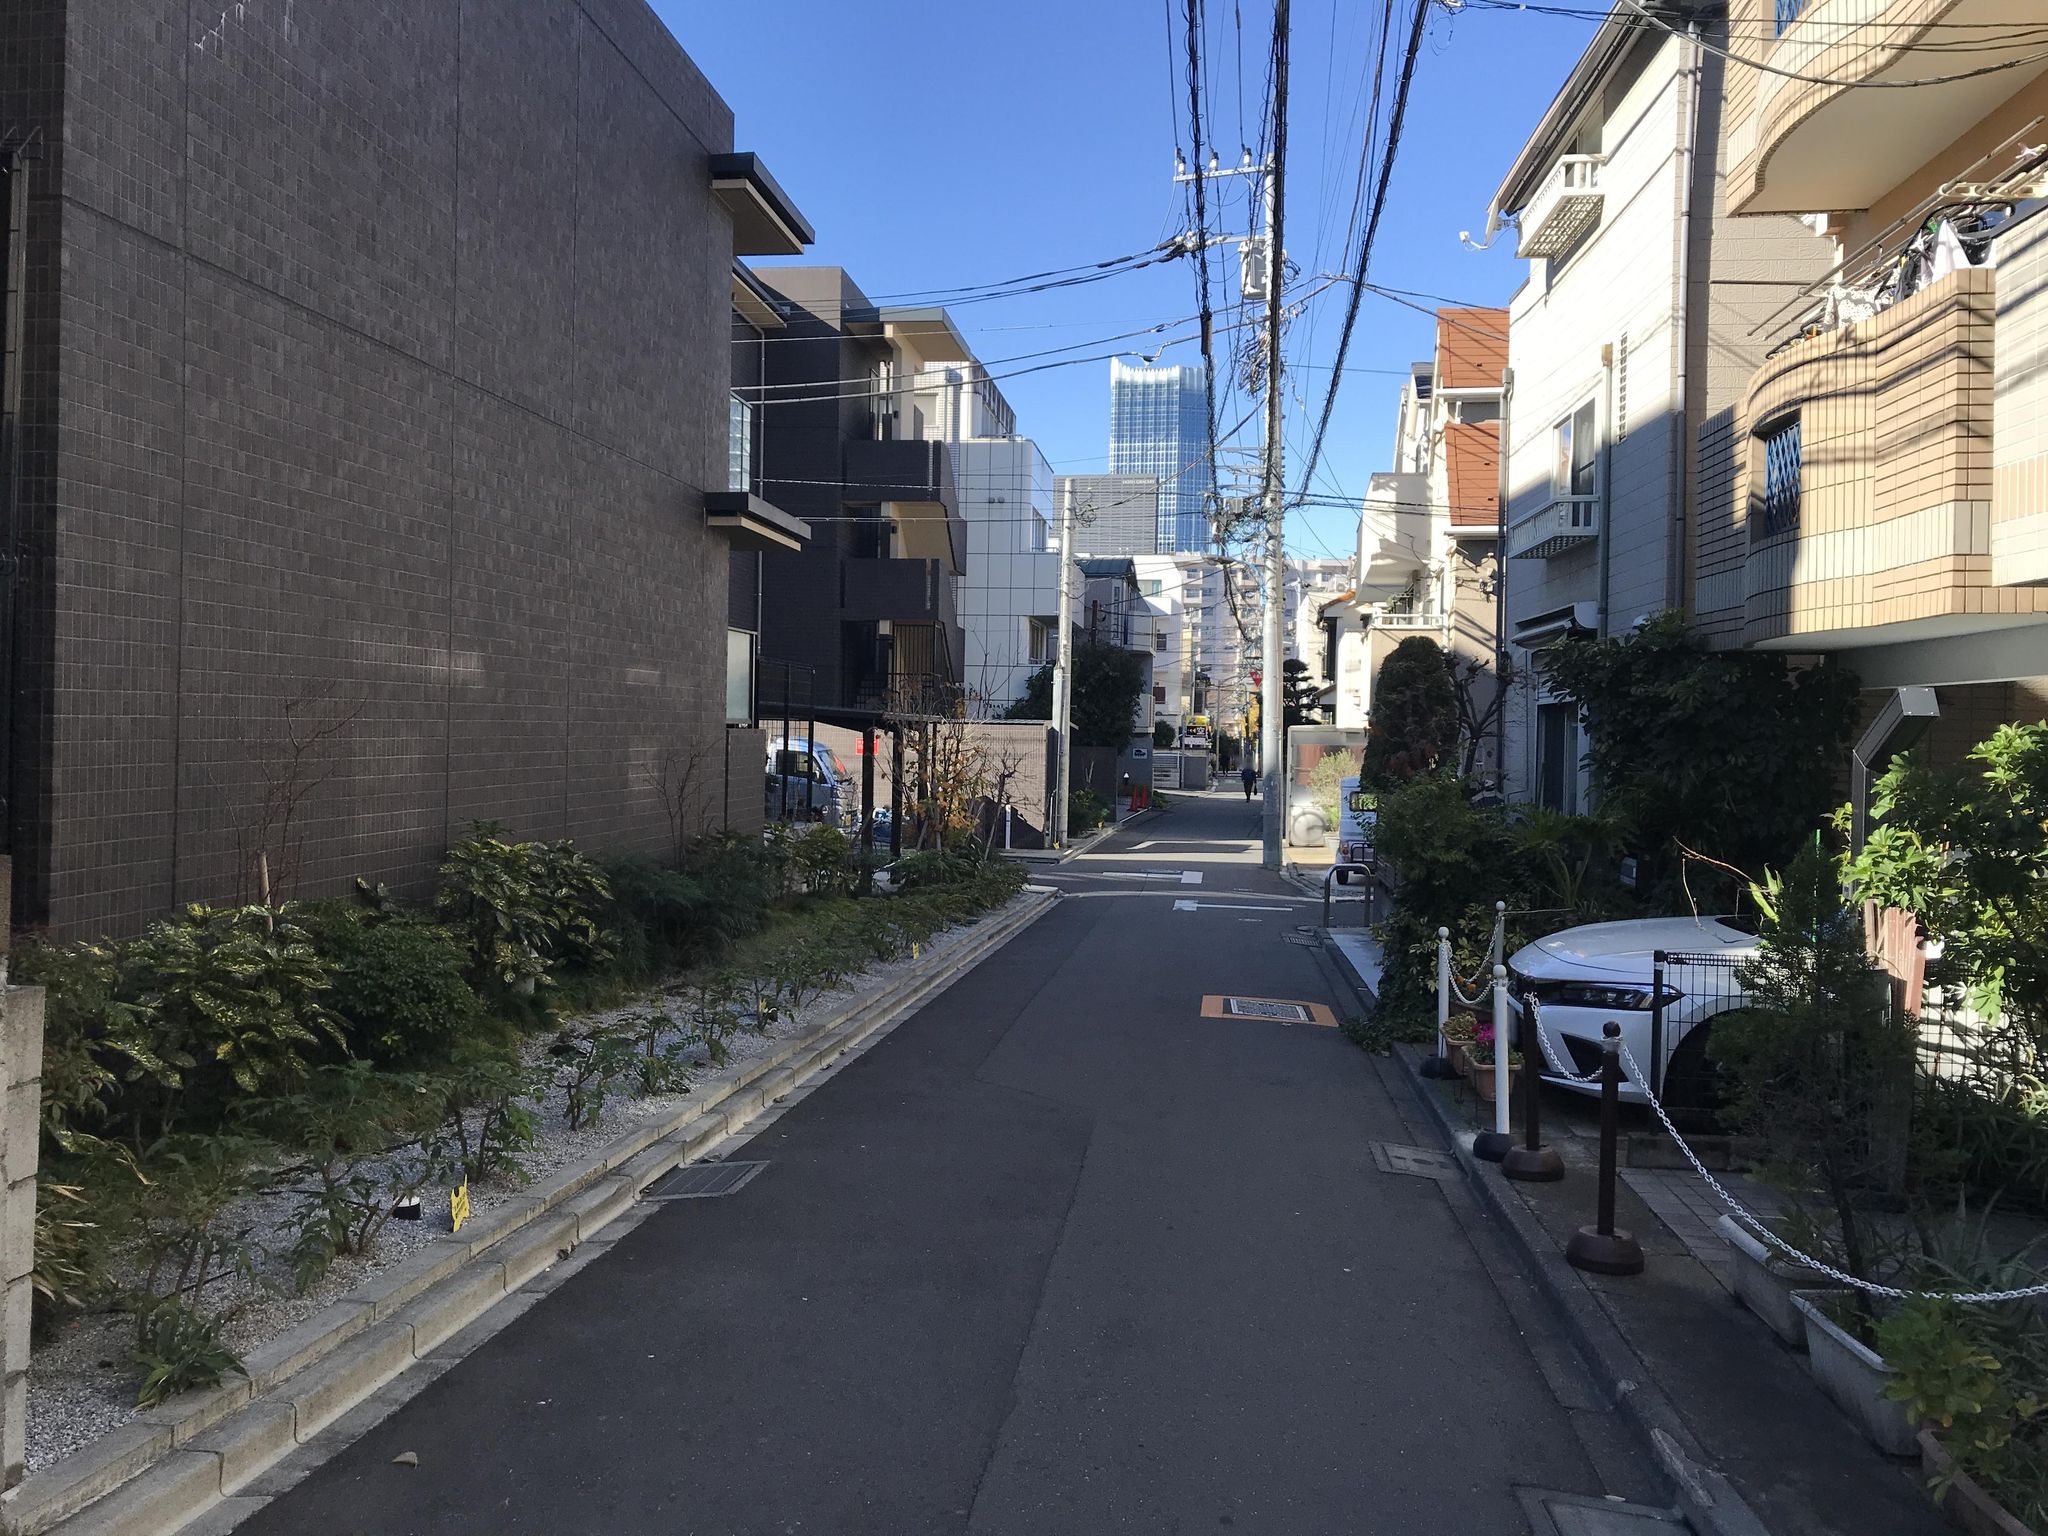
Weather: clear
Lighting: day
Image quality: good
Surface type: cycling surface
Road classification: residential
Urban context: urban centre
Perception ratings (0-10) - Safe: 2.93, Lively: 5.4, Beautiful: 4.61, Boring: 1.3, Depressing: 2.96, Wealthy: 7.89